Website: macys
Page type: billing-address
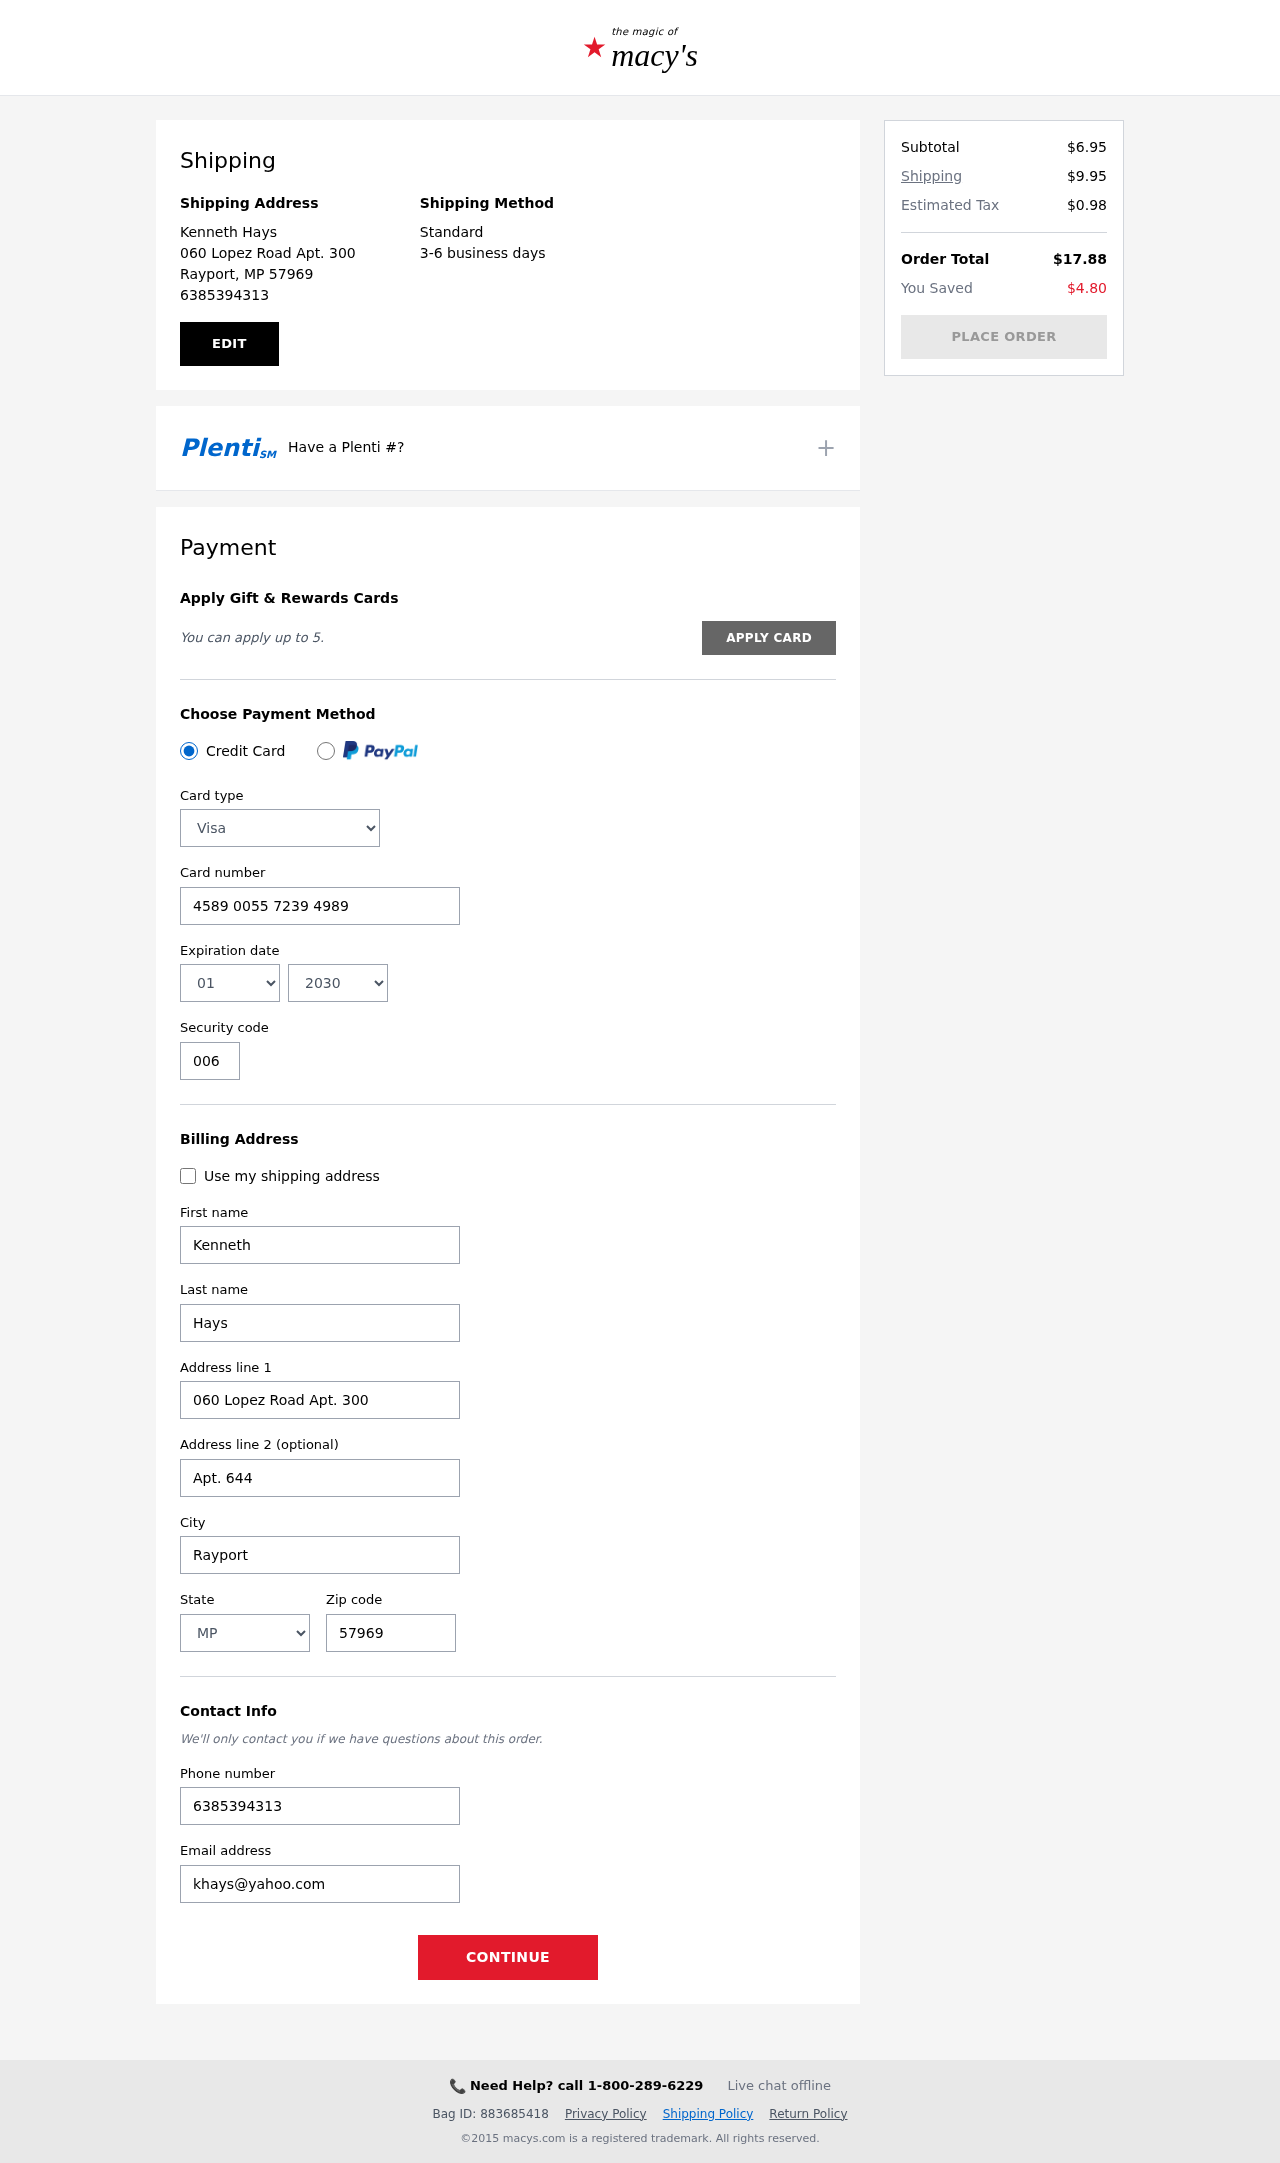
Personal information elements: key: PII_CARD_CVV
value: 006
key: PII_CARD_EXPIRY_MONTH
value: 01
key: PII_CARD_EXPIRY_YEAR
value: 30
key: PII_CARD_NUMBER
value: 4589 0055 7239 4989
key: PII_CARD_TYPE
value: Visa
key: PII_CITY
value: Rayport
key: PII_CITY_STATE_ZIP
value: Rayport, MP 57969
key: PII_EMAIL
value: khays@yahoo.com
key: PII_FIRSTNAME
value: Kenneth
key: PII_FULLNAME
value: Kenneth Hays
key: PII_LASTNAME
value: Hays
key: PII_PHONE
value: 6385394313
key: PII_POSTCODE
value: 57969
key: PII_STATE
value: MP
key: PII_STREET
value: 060 Lopez Road Apt. 300
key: PII_STREET2
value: Apt. 644
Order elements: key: ORDER_SUBTOTAL
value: $6.95
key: ORDER_SHIPPING_COST
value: $9.95
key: ORDER_TAX
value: $0.98
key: ORDER_TOTAL
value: $17.88
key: ORDER_SAVINGS
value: $4.80